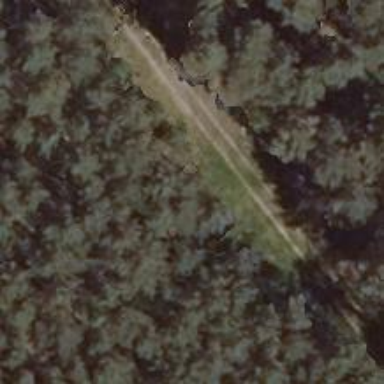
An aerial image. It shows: Track with grade5 tracktype.